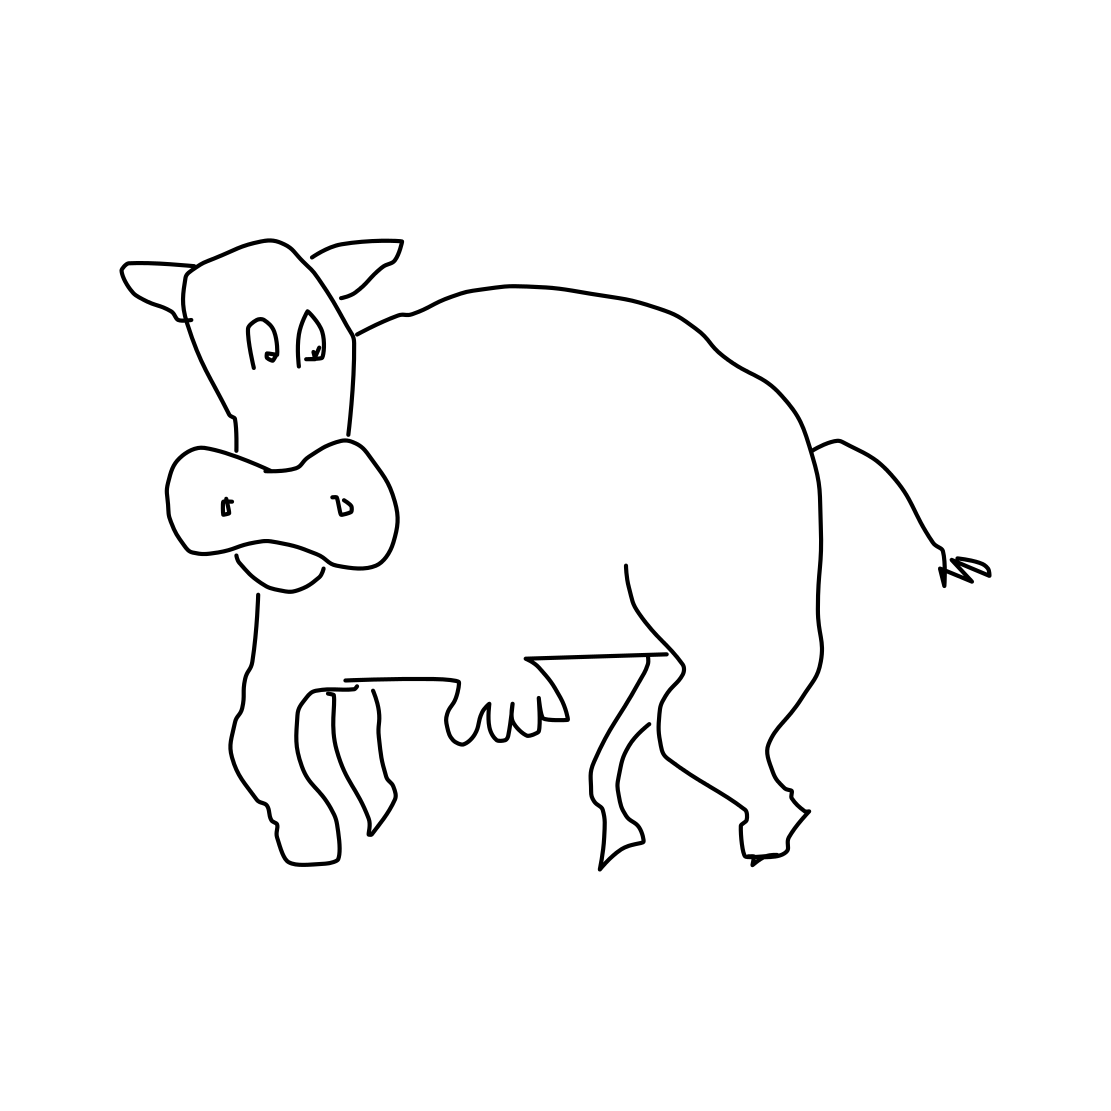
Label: cow